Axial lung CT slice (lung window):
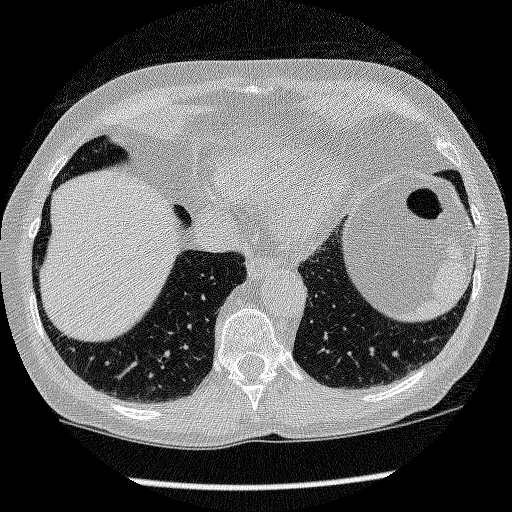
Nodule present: no